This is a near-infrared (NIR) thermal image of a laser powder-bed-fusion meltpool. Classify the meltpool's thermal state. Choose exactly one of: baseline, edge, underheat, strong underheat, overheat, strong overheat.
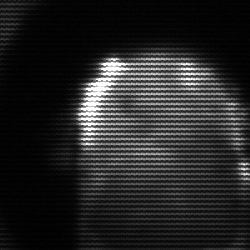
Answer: baseline